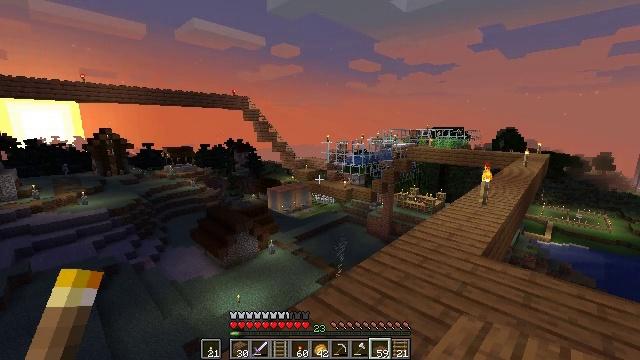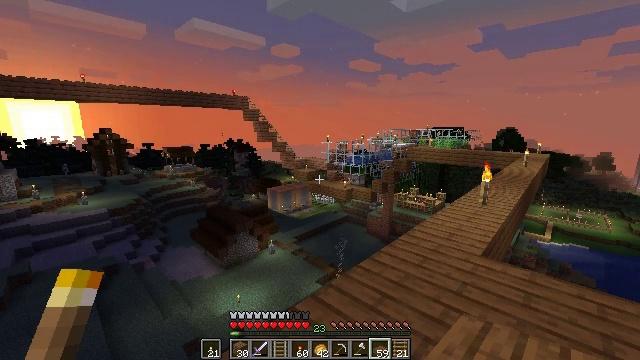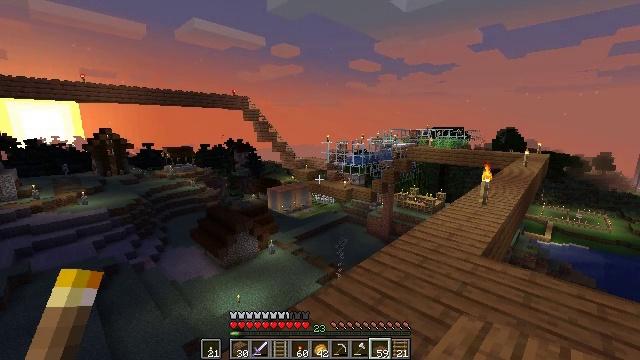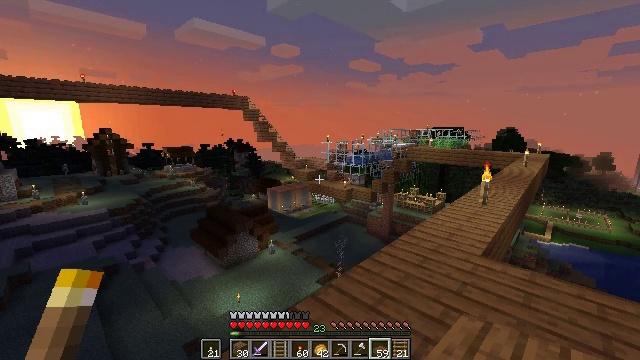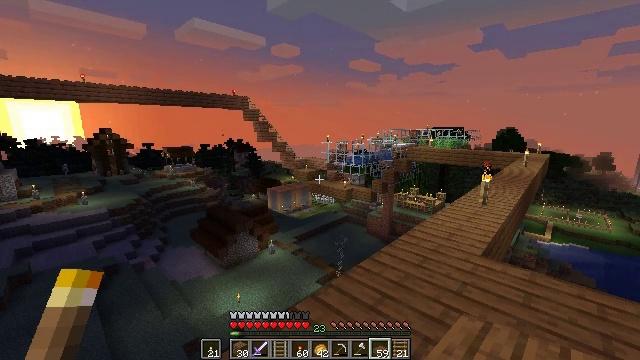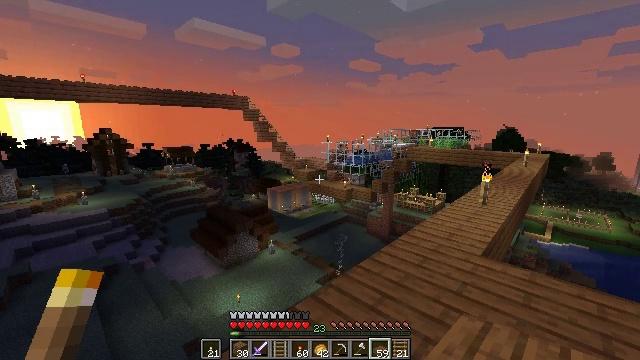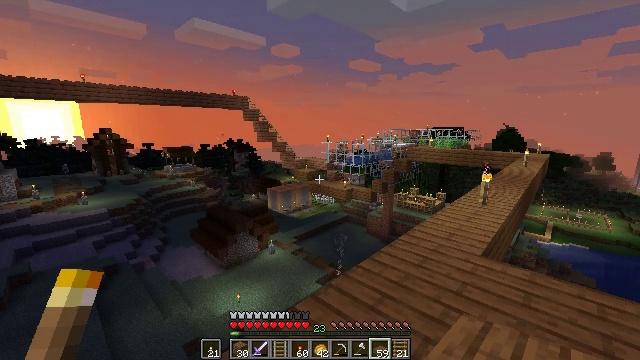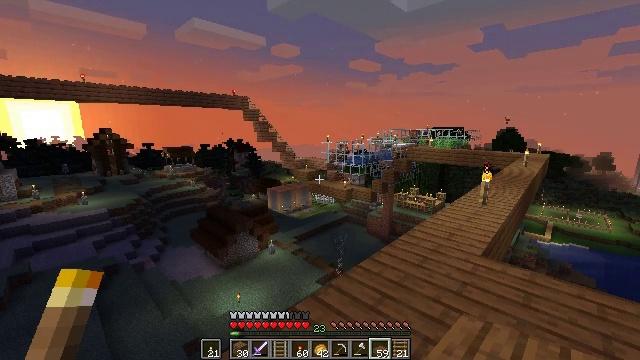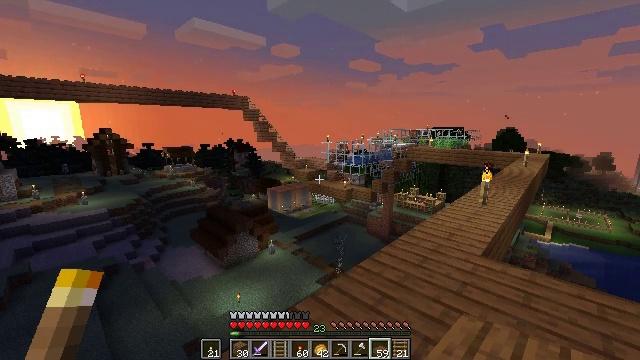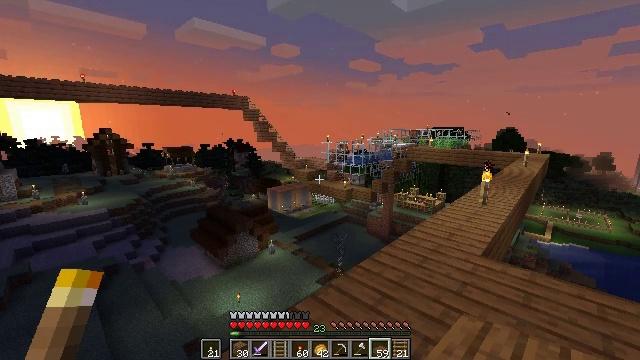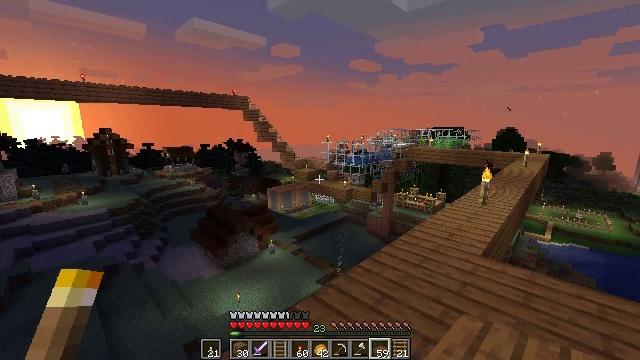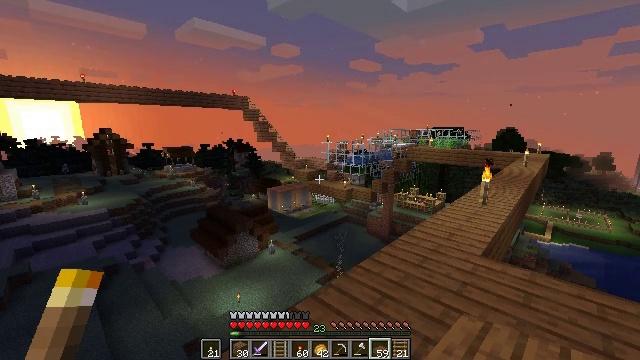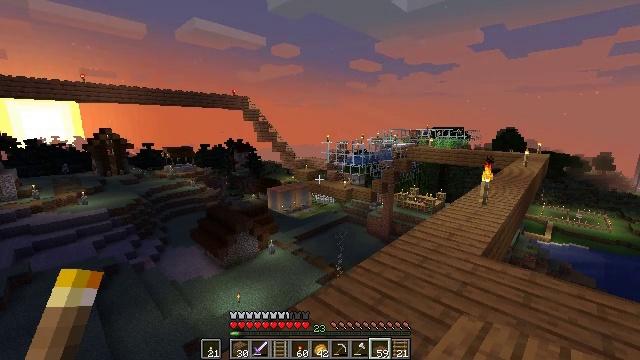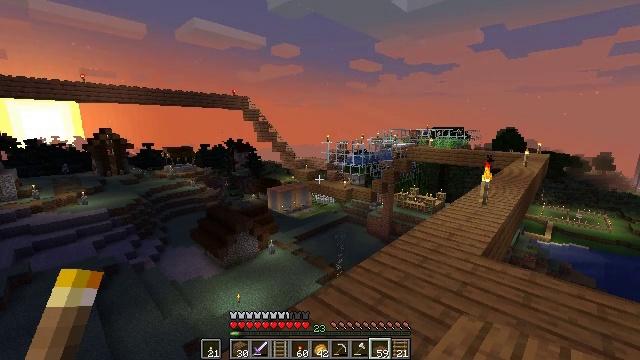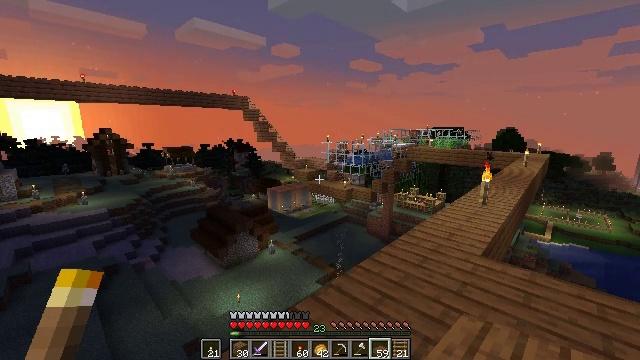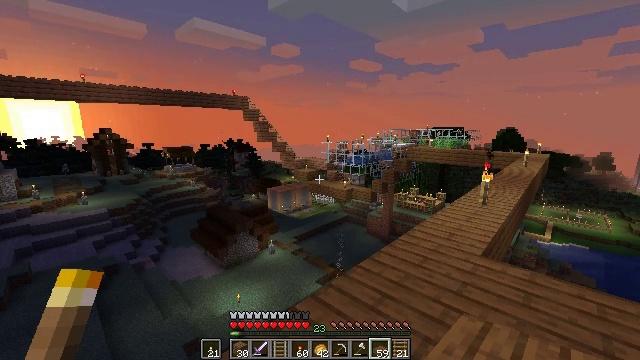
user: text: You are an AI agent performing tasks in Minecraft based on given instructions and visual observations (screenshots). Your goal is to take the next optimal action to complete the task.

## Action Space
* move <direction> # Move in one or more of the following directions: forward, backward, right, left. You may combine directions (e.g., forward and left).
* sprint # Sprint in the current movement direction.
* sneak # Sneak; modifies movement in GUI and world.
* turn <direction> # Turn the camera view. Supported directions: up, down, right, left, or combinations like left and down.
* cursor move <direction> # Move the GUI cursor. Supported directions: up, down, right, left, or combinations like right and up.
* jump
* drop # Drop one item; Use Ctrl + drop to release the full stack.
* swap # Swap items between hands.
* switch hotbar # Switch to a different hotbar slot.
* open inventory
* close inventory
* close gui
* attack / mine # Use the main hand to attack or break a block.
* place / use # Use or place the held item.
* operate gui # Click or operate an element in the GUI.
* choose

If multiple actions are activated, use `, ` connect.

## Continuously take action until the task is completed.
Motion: motion action
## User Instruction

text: Pick up the rail by attacking it.
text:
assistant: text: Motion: no_op
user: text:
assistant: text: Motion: no_op
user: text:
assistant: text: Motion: no_op
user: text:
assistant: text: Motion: no_op
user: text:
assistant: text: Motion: no_op
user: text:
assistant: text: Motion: no_op
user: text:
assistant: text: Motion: no_op
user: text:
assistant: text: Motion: no_op
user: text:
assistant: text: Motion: no_op
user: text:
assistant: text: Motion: no_op
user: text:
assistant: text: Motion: no_op
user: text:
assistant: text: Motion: no_op
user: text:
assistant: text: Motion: no_op
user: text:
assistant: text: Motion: no_op
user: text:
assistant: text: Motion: no_op
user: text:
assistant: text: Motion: no_op
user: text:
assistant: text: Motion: no_op
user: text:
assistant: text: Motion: no_op
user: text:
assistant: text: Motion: no_op
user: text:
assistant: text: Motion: no_op
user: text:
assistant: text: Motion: no_op
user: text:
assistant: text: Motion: no_op
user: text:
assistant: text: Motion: no_op
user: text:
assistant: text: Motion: no_op
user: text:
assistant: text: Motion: no_op
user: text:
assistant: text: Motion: no_op
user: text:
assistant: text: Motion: no_op
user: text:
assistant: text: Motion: no_op
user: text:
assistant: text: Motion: no_op
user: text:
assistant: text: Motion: no_op